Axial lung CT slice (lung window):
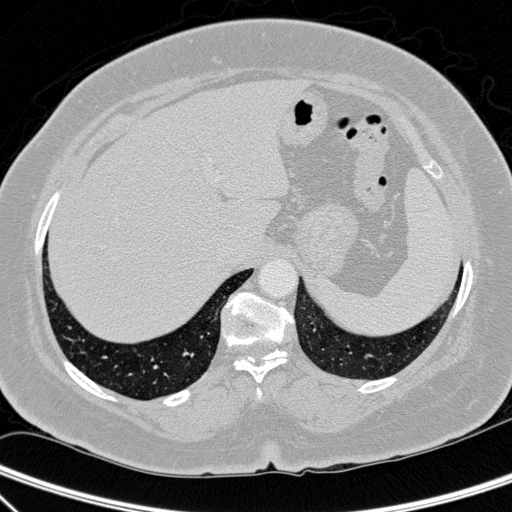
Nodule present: no